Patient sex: F
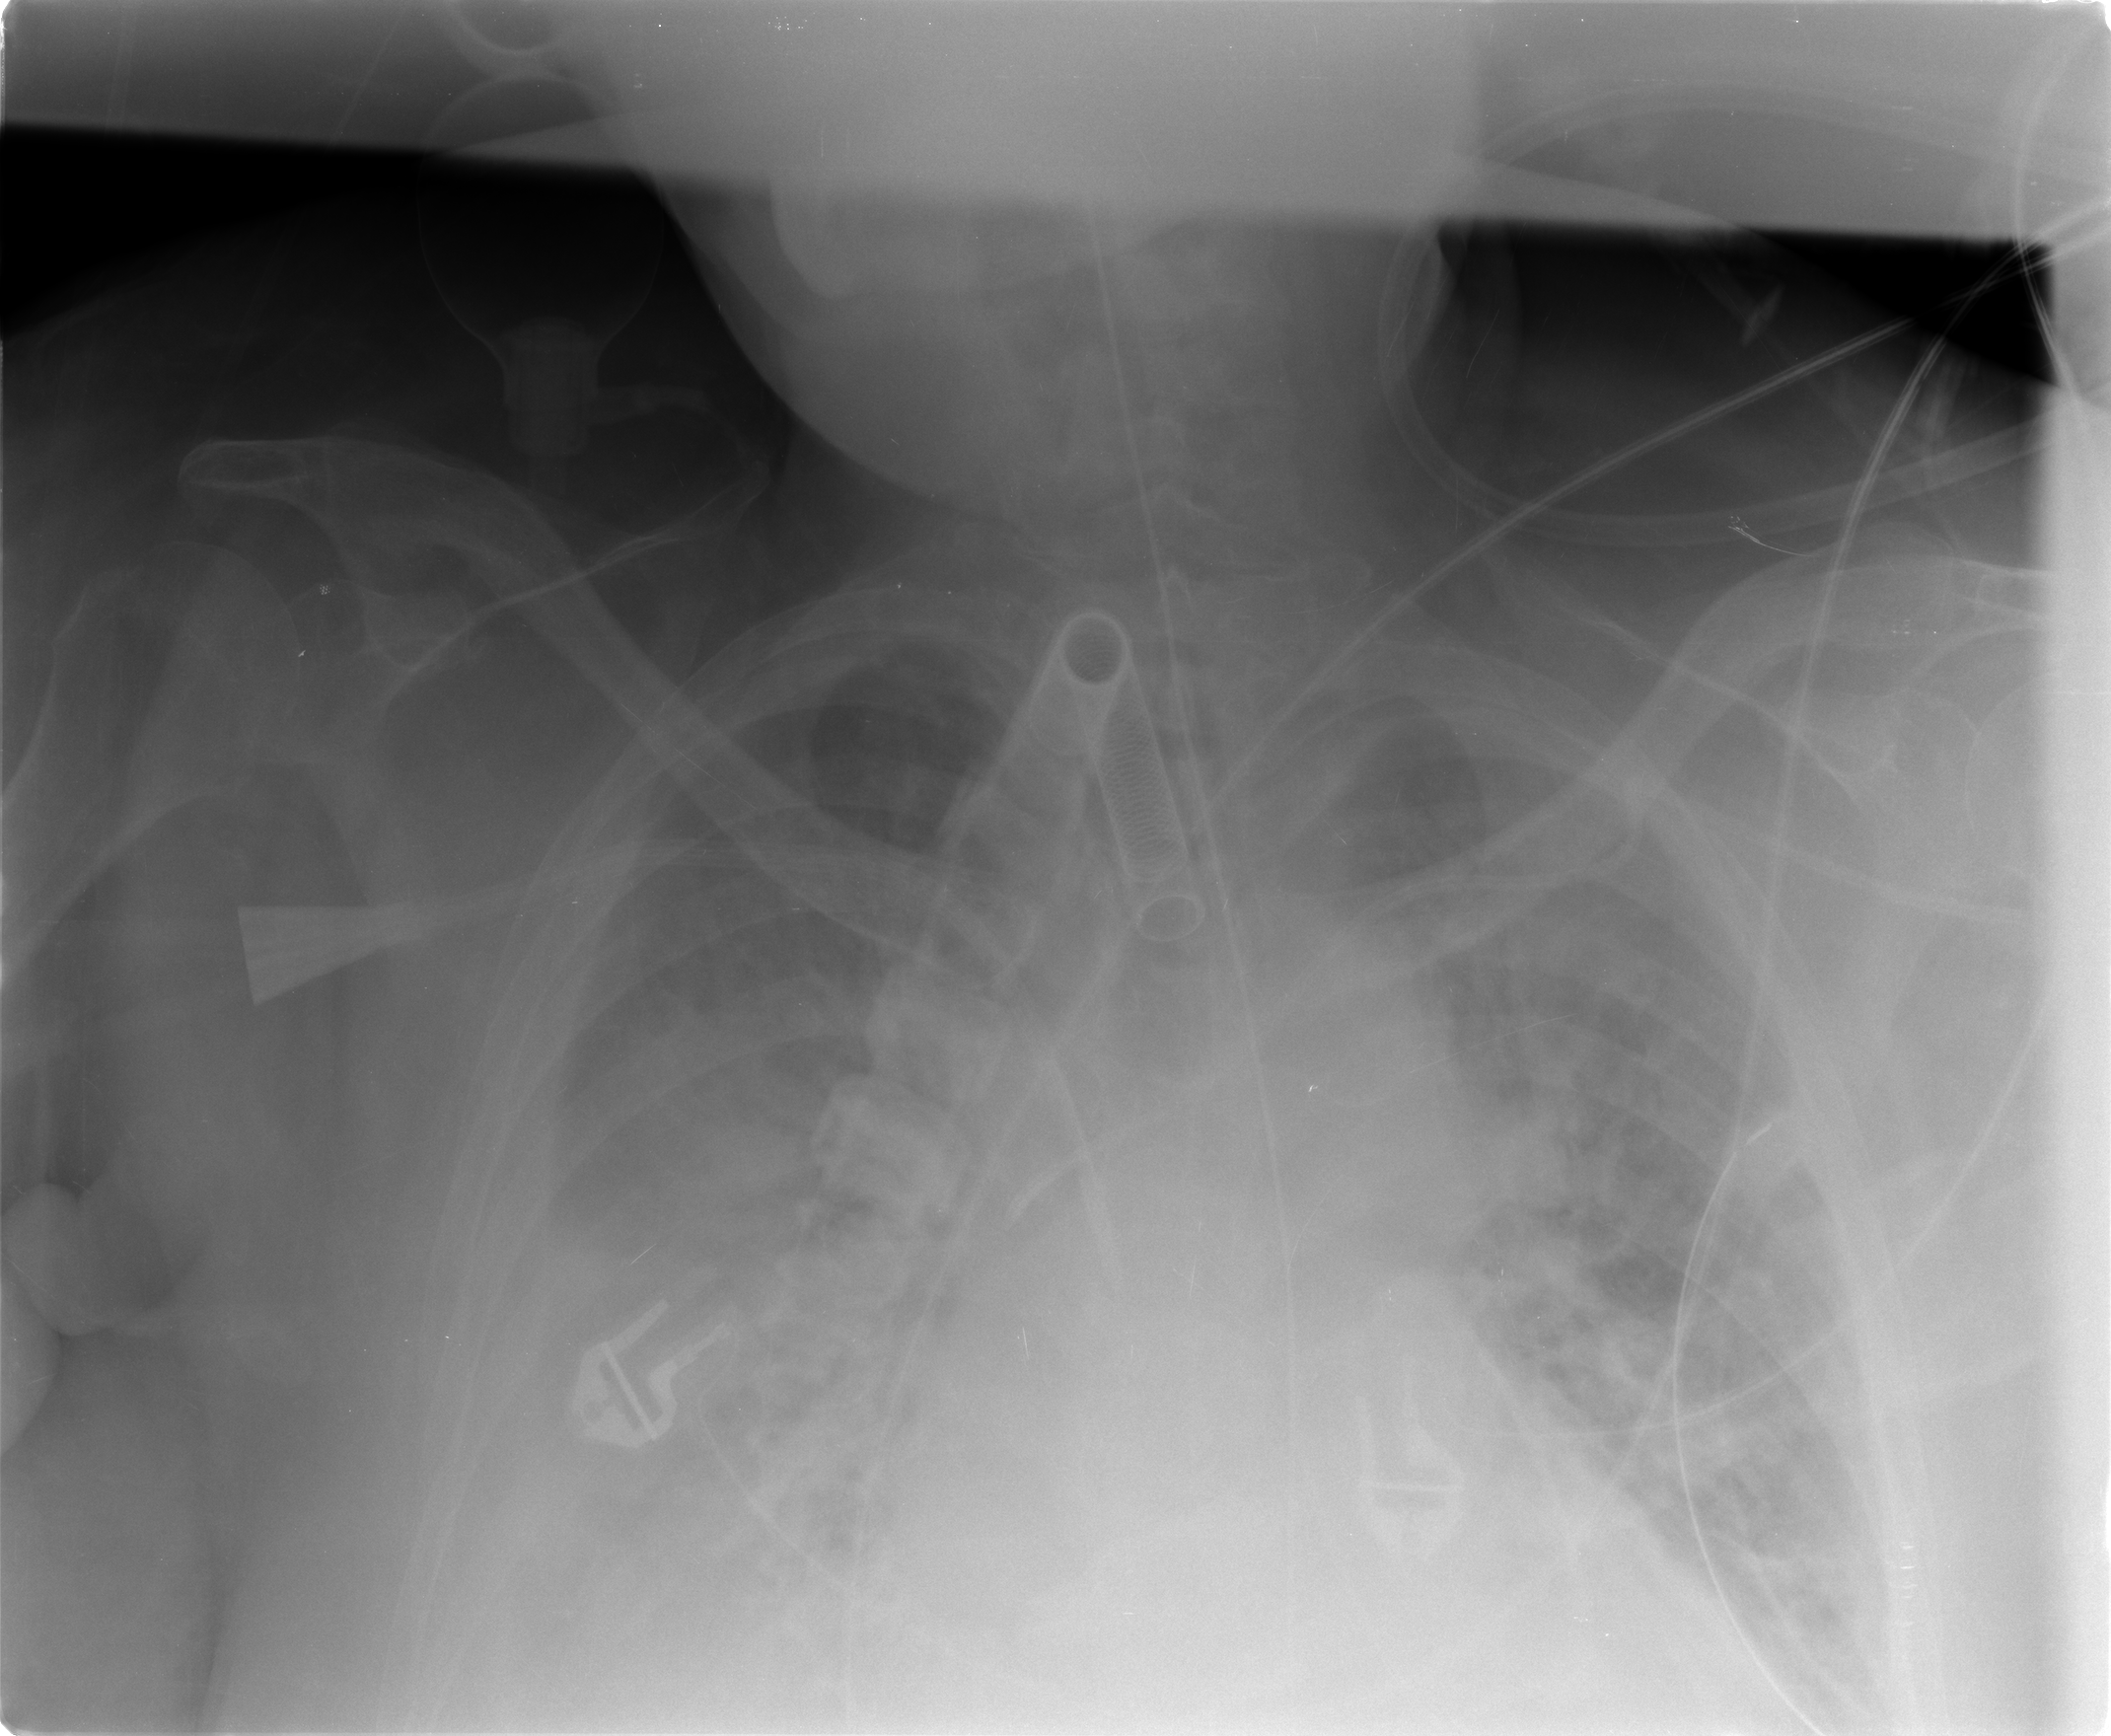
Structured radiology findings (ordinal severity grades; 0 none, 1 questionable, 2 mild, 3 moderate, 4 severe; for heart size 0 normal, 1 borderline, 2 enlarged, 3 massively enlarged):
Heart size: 2
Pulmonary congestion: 4
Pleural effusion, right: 3
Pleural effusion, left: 2
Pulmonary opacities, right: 3
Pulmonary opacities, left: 3
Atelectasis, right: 4
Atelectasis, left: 3